Question: how could I graph an LSTM network made in python with Keras. The network receives 6 different parameters as input and returns a value that is the forecast. The neural network was set up as follows:
'''
model = Sequential()
model.add(LSTM(512,input_shape=(train_X.shape[1], train_X.shape[2])))
model.add(Dense(1))
model.compile(loss='mae', optimizer='adam')
model.summary()
Model: "sequential_3"
_________________________________________________________________
Layer (type) Output Shape Param #
=================================================================
lstm_3 (LSTM) (None, 512) <PHONE>
_________________________________________________________________
dense_3 (Dense) (None, 1) 513
=================================================================
Total params: 1,063,425
Trainable params: 1,063,425
Non-trainable params: 0
'''
would the image below be a good representation ?

If the image is not correct, could I use a representation with normal neurons instead of LSTM cells?
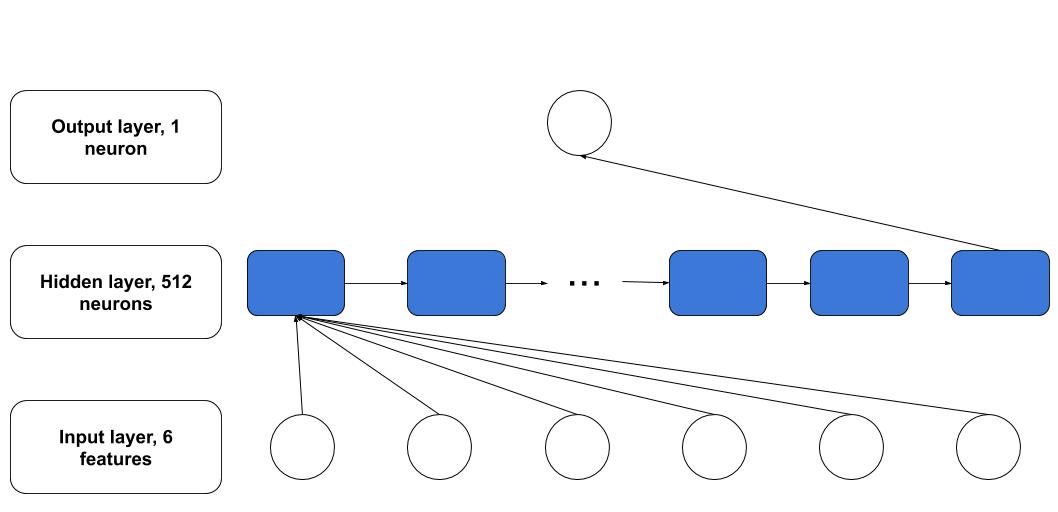
Answer: I think you are on the right track. Some modifications you could do to improve the graph are to represent it horizontally (forward pass from left to right), add some style to the individual layer titles and descriptions, replace the word with the word when referring to the LSTM units, and add some colors to accentuate the difference between features, units, and neurons. Here is an example:
<URL>